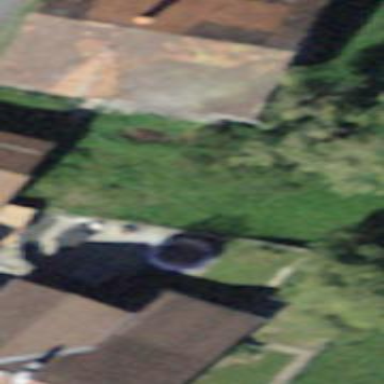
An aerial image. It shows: Residential building.